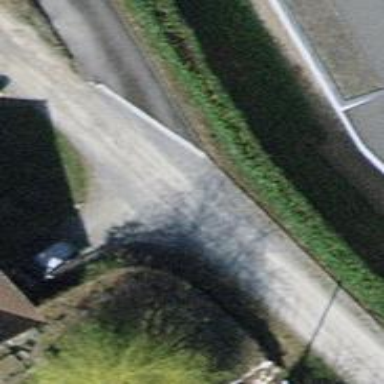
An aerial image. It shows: Residential road with unpaved surface.